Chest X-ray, PA view. Patient: 51 years old, sex M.
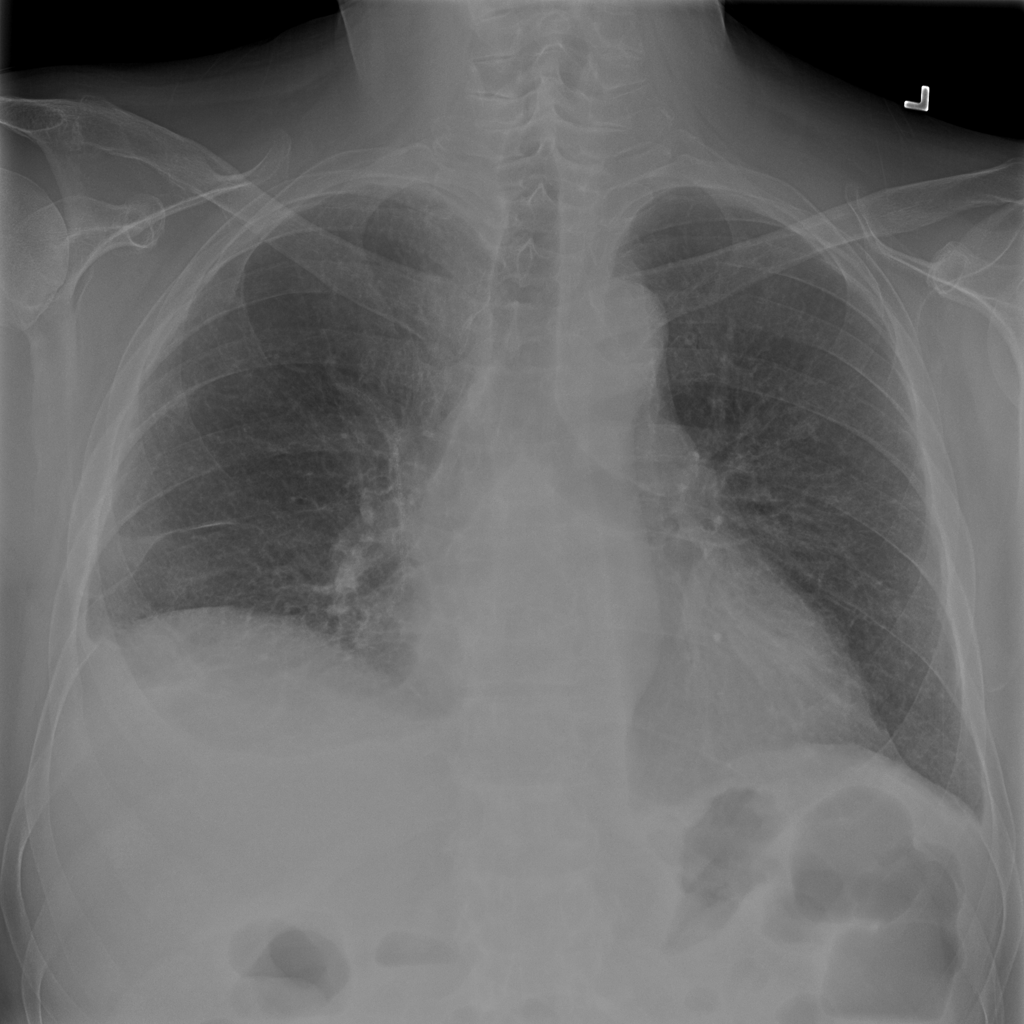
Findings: No Finding